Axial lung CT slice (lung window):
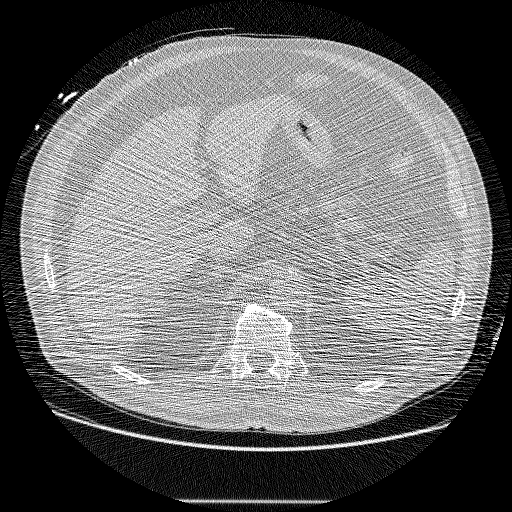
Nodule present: no